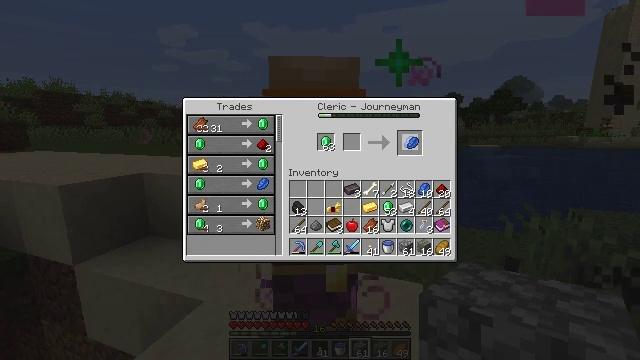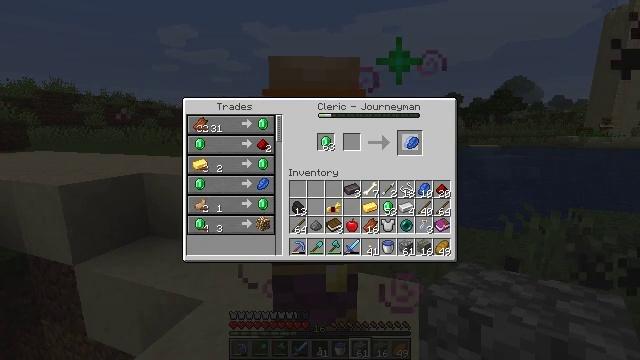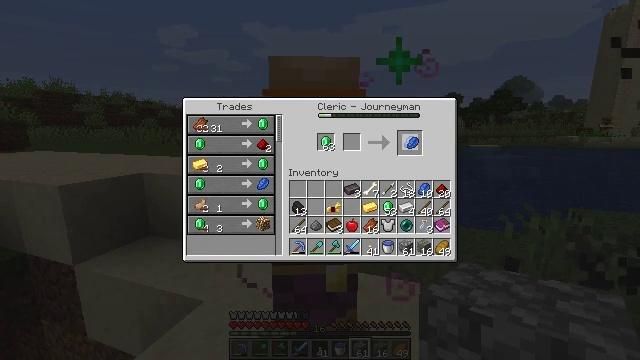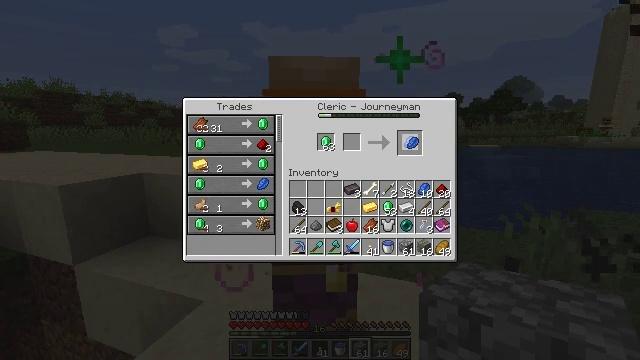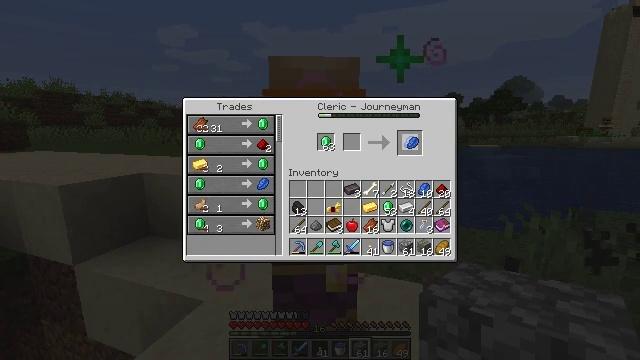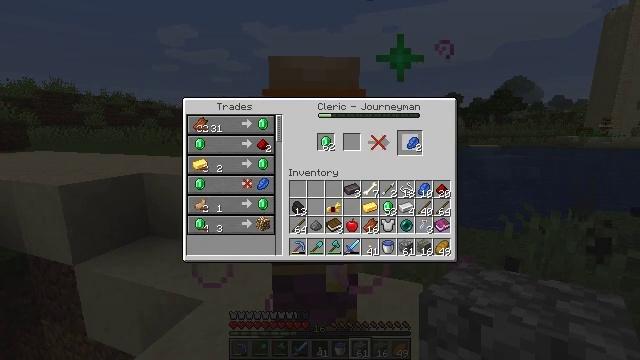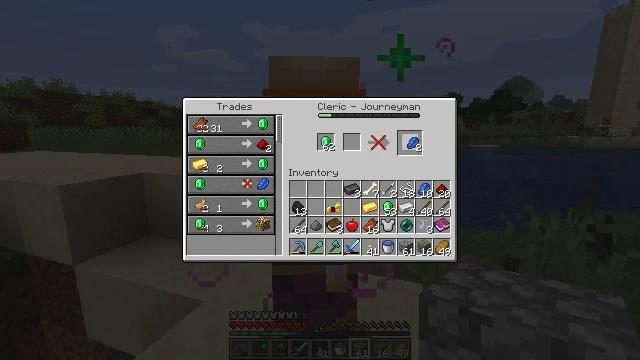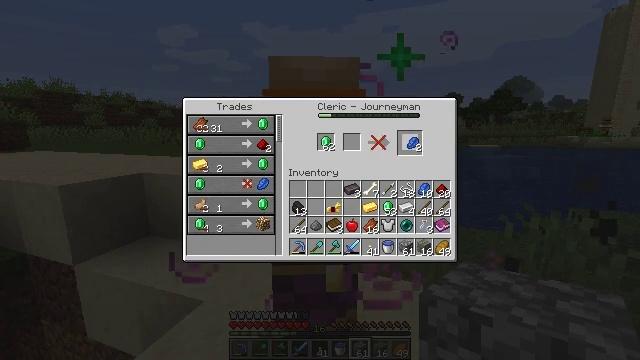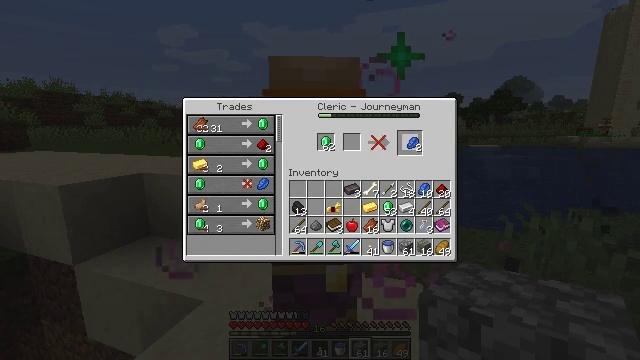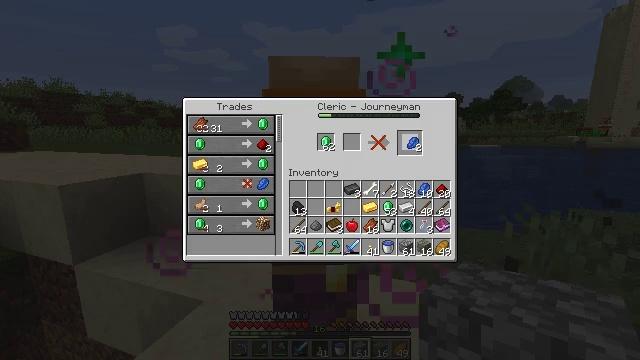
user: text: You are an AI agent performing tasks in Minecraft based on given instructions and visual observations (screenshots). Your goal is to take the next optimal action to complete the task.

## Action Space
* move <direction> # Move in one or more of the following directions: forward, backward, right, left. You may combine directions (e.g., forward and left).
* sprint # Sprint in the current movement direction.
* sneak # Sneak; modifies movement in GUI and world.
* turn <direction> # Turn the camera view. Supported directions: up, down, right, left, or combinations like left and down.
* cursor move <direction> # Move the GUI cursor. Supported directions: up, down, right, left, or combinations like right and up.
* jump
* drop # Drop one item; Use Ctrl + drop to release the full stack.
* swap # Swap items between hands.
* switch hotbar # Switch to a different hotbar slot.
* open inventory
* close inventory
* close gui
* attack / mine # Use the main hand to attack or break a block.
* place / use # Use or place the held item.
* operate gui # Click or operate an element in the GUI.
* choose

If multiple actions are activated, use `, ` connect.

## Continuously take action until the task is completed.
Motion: motion action
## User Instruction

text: Retrieve lapis lazuli by using a crafting table.
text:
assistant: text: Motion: operate gui
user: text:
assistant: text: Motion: operate gui
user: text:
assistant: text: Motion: operate gui
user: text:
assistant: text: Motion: operate gui
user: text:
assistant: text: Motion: no_op
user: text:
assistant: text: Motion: operate gui
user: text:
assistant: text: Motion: operate gui
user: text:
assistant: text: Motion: operate gui
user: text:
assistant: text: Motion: operate gui
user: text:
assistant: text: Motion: operate gui